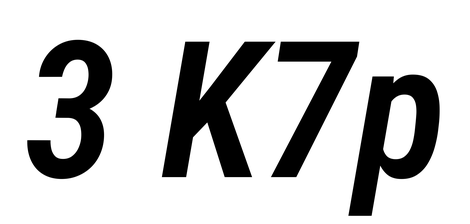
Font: Roboto-Italic_Condensed_SemiBold_Italic